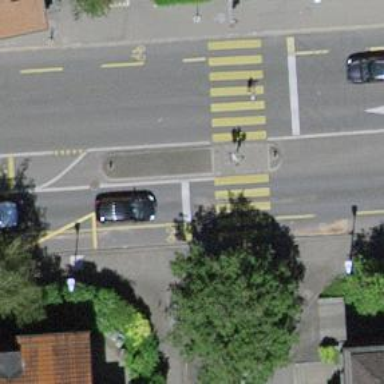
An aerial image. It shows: Kerb barrier.